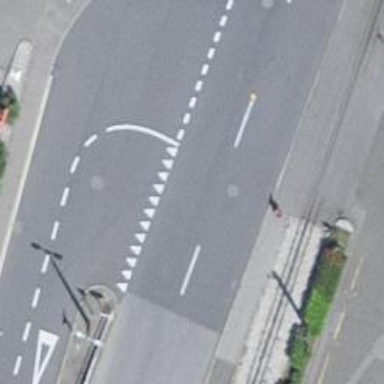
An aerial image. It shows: Road with "give way" sign.